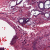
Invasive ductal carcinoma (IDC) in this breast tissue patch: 0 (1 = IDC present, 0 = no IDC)